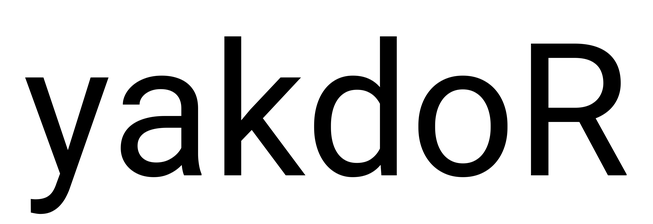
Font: Roboto_Regular